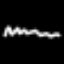
Label: squiggle